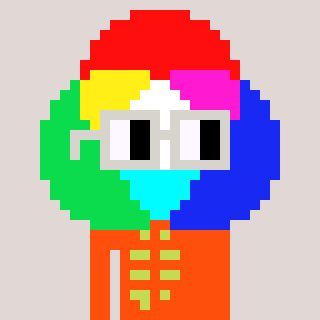
a pixel art character with square light gray glasses, a color circle-shaped head and a orange-colored body on a warm background